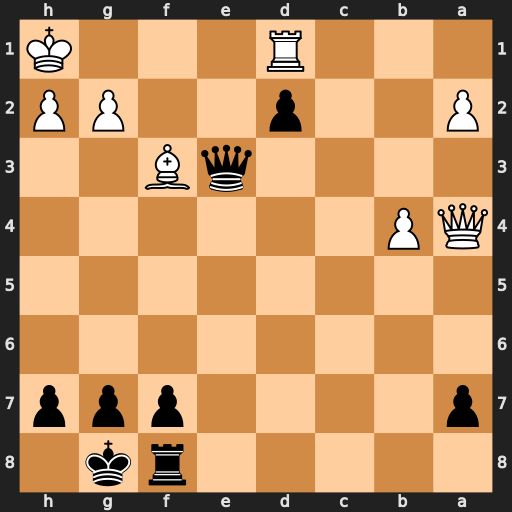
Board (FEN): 5rk1/p4ppp/8/8/QP6/4qB2/P2p2PP/3R3K
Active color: b
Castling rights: -
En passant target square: -
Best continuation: Qe1+ Rxe1 dxe1=Q#